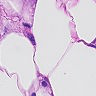
Metastatic tissue present: yes